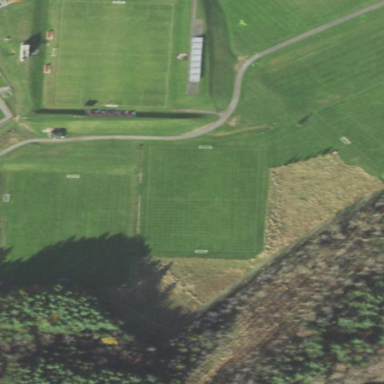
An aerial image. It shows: Multi-sport pitch for leisure and various sports activities.